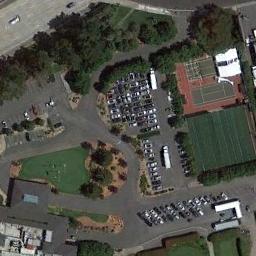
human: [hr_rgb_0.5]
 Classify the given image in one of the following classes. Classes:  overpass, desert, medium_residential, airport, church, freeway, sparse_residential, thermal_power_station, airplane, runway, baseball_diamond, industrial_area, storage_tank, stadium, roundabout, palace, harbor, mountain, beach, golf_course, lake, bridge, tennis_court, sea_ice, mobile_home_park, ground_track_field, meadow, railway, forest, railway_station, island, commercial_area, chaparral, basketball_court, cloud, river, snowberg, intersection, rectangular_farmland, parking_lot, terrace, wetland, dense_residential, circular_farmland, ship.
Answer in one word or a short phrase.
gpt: tennis_court